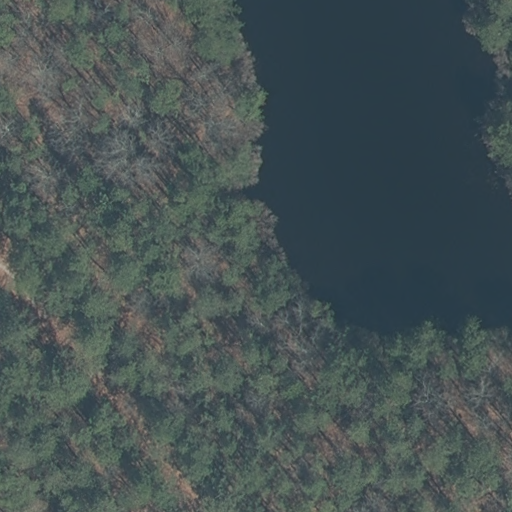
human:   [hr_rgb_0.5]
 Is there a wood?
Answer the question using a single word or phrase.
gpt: yes

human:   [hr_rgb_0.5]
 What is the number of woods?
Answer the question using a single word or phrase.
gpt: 1

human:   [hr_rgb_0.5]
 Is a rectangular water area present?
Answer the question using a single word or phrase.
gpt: no

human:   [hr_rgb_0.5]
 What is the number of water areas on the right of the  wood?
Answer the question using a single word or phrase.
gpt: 0

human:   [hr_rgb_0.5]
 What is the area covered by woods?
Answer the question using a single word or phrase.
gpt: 1283m2

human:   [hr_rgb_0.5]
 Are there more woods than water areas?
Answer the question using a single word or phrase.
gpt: no

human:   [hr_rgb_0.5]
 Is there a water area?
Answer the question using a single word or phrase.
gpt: yes

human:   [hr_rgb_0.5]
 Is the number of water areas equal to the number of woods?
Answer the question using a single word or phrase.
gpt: yes

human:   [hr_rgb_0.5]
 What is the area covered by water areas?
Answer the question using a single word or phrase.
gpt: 2645m2

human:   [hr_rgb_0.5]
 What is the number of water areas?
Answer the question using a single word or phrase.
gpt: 1

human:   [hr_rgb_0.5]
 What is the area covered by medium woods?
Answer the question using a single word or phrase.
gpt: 0m2

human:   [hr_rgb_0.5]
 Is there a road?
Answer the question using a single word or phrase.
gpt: no

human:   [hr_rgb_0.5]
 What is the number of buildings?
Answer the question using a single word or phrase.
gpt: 0

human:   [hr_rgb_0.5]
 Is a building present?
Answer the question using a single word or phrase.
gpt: no

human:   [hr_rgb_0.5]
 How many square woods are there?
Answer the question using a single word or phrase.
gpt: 0

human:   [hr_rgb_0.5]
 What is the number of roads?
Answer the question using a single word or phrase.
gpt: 0

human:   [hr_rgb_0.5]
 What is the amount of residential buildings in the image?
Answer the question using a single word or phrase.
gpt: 0

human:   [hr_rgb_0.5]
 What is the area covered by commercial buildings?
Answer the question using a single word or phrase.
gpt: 0m2

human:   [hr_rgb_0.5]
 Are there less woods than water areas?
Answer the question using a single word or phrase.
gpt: no

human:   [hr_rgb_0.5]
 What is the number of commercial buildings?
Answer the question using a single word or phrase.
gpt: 0

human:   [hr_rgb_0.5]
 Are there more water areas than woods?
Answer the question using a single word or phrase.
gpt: no

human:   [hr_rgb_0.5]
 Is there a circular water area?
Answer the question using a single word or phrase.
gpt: no

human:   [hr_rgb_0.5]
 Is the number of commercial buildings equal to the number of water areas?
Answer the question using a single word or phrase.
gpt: no

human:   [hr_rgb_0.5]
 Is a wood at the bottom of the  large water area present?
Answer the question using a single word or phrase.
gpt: no

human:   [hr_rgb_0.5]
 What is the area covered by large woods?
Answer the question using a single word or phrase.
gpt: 1283m2

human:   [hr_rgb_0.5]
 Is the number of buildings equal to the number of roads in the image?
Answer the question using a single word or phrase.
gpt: yes

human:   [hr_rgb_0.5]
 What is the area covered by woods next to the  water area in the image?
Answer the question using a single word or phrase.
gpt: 1283m2

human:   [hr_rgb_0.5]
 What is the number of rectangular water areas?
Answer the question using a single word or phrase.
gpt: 0

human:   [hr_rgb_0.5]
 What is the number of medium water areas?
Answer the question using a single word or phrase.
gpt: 0

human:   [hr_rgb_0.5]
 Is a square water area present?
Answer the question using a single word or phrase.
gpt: no

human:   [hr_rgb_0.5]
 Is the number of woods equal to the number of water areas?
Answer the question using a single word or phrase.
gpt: yes

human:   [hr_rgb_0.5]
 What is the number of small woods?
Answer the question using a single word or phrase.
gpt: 0

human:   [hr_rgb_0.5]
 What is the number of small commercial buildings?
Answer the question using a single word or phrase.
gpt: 0

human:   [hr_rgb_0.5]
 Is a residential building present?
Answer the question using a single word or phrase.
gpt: no

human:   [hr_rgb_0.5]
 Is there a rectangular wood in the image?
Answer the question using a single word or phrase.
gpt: yes

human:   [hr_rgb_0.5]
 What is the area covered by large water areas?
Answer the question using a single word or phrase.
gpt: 2645m2

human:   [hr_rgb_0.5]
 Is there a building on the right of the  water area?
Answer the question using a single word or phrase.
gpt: no

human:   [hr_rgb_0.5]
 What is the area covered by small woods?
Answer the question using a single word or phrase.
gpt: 0m2

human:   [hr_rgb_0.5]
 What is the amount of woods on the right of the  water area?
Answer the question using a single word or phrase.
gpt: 1

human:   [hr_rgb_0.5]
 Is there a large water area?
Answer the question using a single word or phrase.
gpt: yes

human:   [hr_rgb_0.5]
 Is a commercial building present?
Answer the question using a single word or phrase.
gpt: no

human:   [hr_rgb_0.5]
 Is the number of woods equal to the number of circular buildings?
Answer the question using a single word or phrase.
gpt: no

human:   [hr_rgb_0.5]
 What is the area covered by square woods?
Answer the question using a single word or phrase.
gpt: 0m2

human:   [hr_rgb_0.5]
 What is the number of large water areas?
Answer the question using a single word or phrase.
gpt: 1

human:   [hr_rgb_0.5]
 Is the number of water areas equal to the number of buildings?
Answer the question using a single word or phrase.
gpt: no

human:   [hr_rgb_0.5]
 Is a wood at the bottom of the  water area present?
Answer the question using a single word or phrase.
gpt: no

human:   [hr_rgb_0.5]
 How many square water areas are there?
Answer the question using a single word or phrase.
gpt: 0

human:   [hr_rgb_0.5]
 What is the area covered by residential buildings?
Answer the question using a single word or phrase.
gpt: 0m2

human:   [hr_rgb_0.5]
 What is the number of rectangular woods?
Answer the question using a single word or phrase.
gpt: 1

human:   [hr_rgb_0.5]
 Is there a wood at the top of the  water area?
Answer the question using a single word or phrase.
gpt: yes

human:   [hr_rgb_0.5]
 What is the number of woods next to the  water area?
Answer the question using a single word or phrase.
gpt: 1

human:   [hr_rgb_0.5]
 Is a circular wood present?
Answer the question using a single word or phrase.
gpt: no

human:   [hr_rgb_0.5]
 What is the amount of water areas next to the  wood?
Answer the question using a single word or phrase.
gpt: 1

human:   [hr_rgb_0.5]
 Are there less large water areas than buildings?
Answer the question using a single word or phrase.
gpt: no

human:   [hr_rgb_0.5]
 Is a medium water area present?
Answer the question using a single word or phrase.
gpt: no

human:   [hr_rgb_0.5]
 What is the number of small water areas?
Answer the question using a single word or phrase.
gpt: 0

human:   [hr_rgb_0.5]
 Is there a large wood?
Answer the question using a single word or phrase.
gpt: yes

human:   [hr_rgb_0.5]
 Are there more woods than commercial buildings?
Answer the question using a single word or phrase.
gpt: yes

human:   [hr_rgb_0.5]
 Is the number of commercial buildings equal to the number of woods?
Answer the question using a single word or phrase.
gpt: no

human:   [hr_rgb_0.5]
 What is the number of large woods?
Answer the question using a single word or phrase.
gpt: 1

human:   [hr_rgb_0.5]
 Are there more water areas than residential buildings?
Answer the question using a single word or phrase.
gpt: yes

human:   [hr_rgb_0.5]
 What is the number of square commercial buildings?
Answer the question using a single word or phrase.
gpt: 0

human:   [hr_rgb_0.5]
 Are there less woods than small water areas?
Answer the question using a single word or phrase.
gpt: no

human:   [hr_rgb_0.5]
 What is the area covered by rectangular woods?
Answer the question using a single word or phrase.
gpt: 1283m2